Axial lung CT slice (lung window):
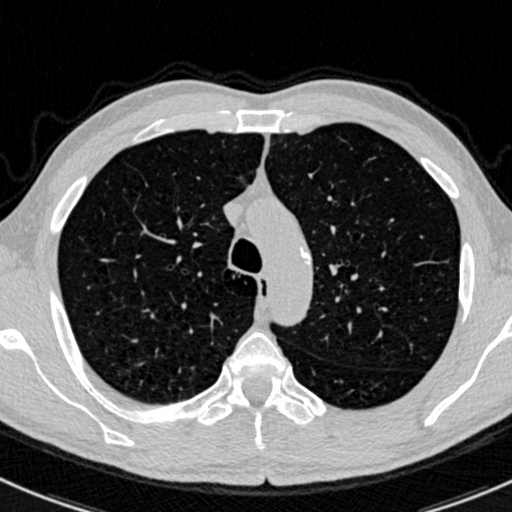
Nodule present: no